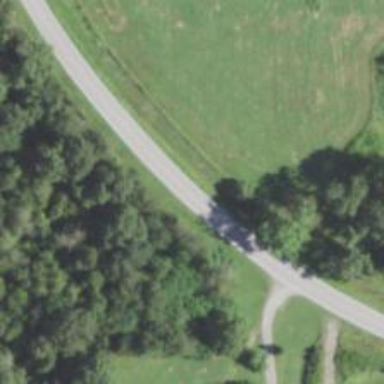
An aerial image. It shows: Tertiary road.